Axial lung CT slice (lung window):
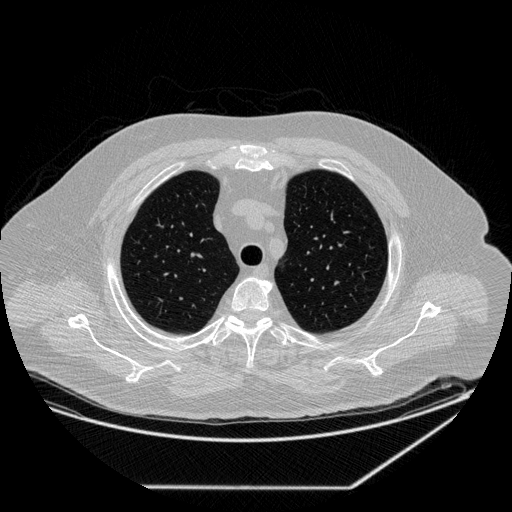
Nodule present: no